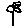
Label: flower